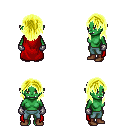
a pixel art fantasy rpg character, female body template, orc, green skin, red cape, teal pants, gold long hairstyle, metal gloves, brown shoes, four views (front, back, left, right), 2x2 character sprite sheet, small pixel art, hard edges, no anti-aliasing